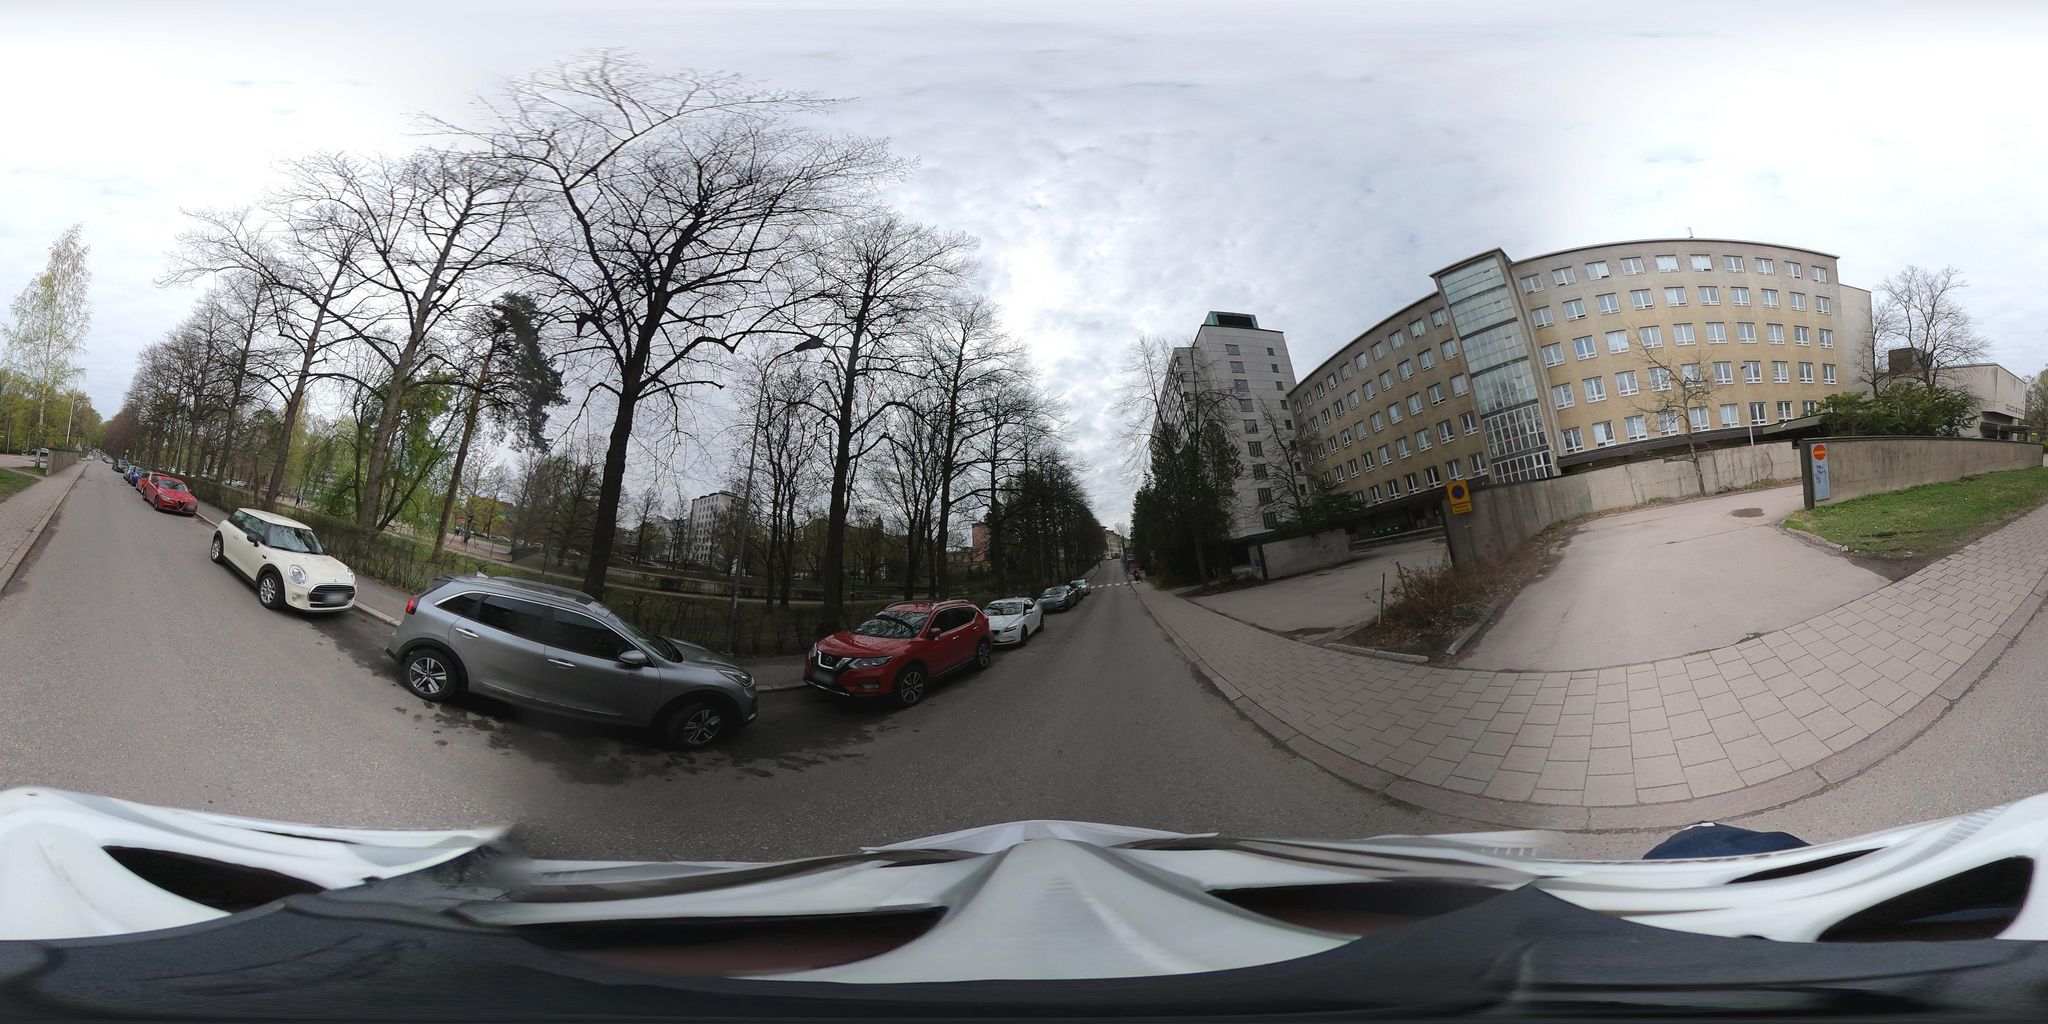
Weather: cloudy
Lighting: day
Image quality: good
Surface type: cycling surface
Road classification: unclassified
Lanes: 2
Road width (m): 6
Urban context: urban centre
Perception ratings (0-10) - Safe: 3.01, Lively: 6.95, Beautiful: 6.37, Boring: 4.14, Depressing: 0.72, Wealthy: 4.79